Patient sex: M
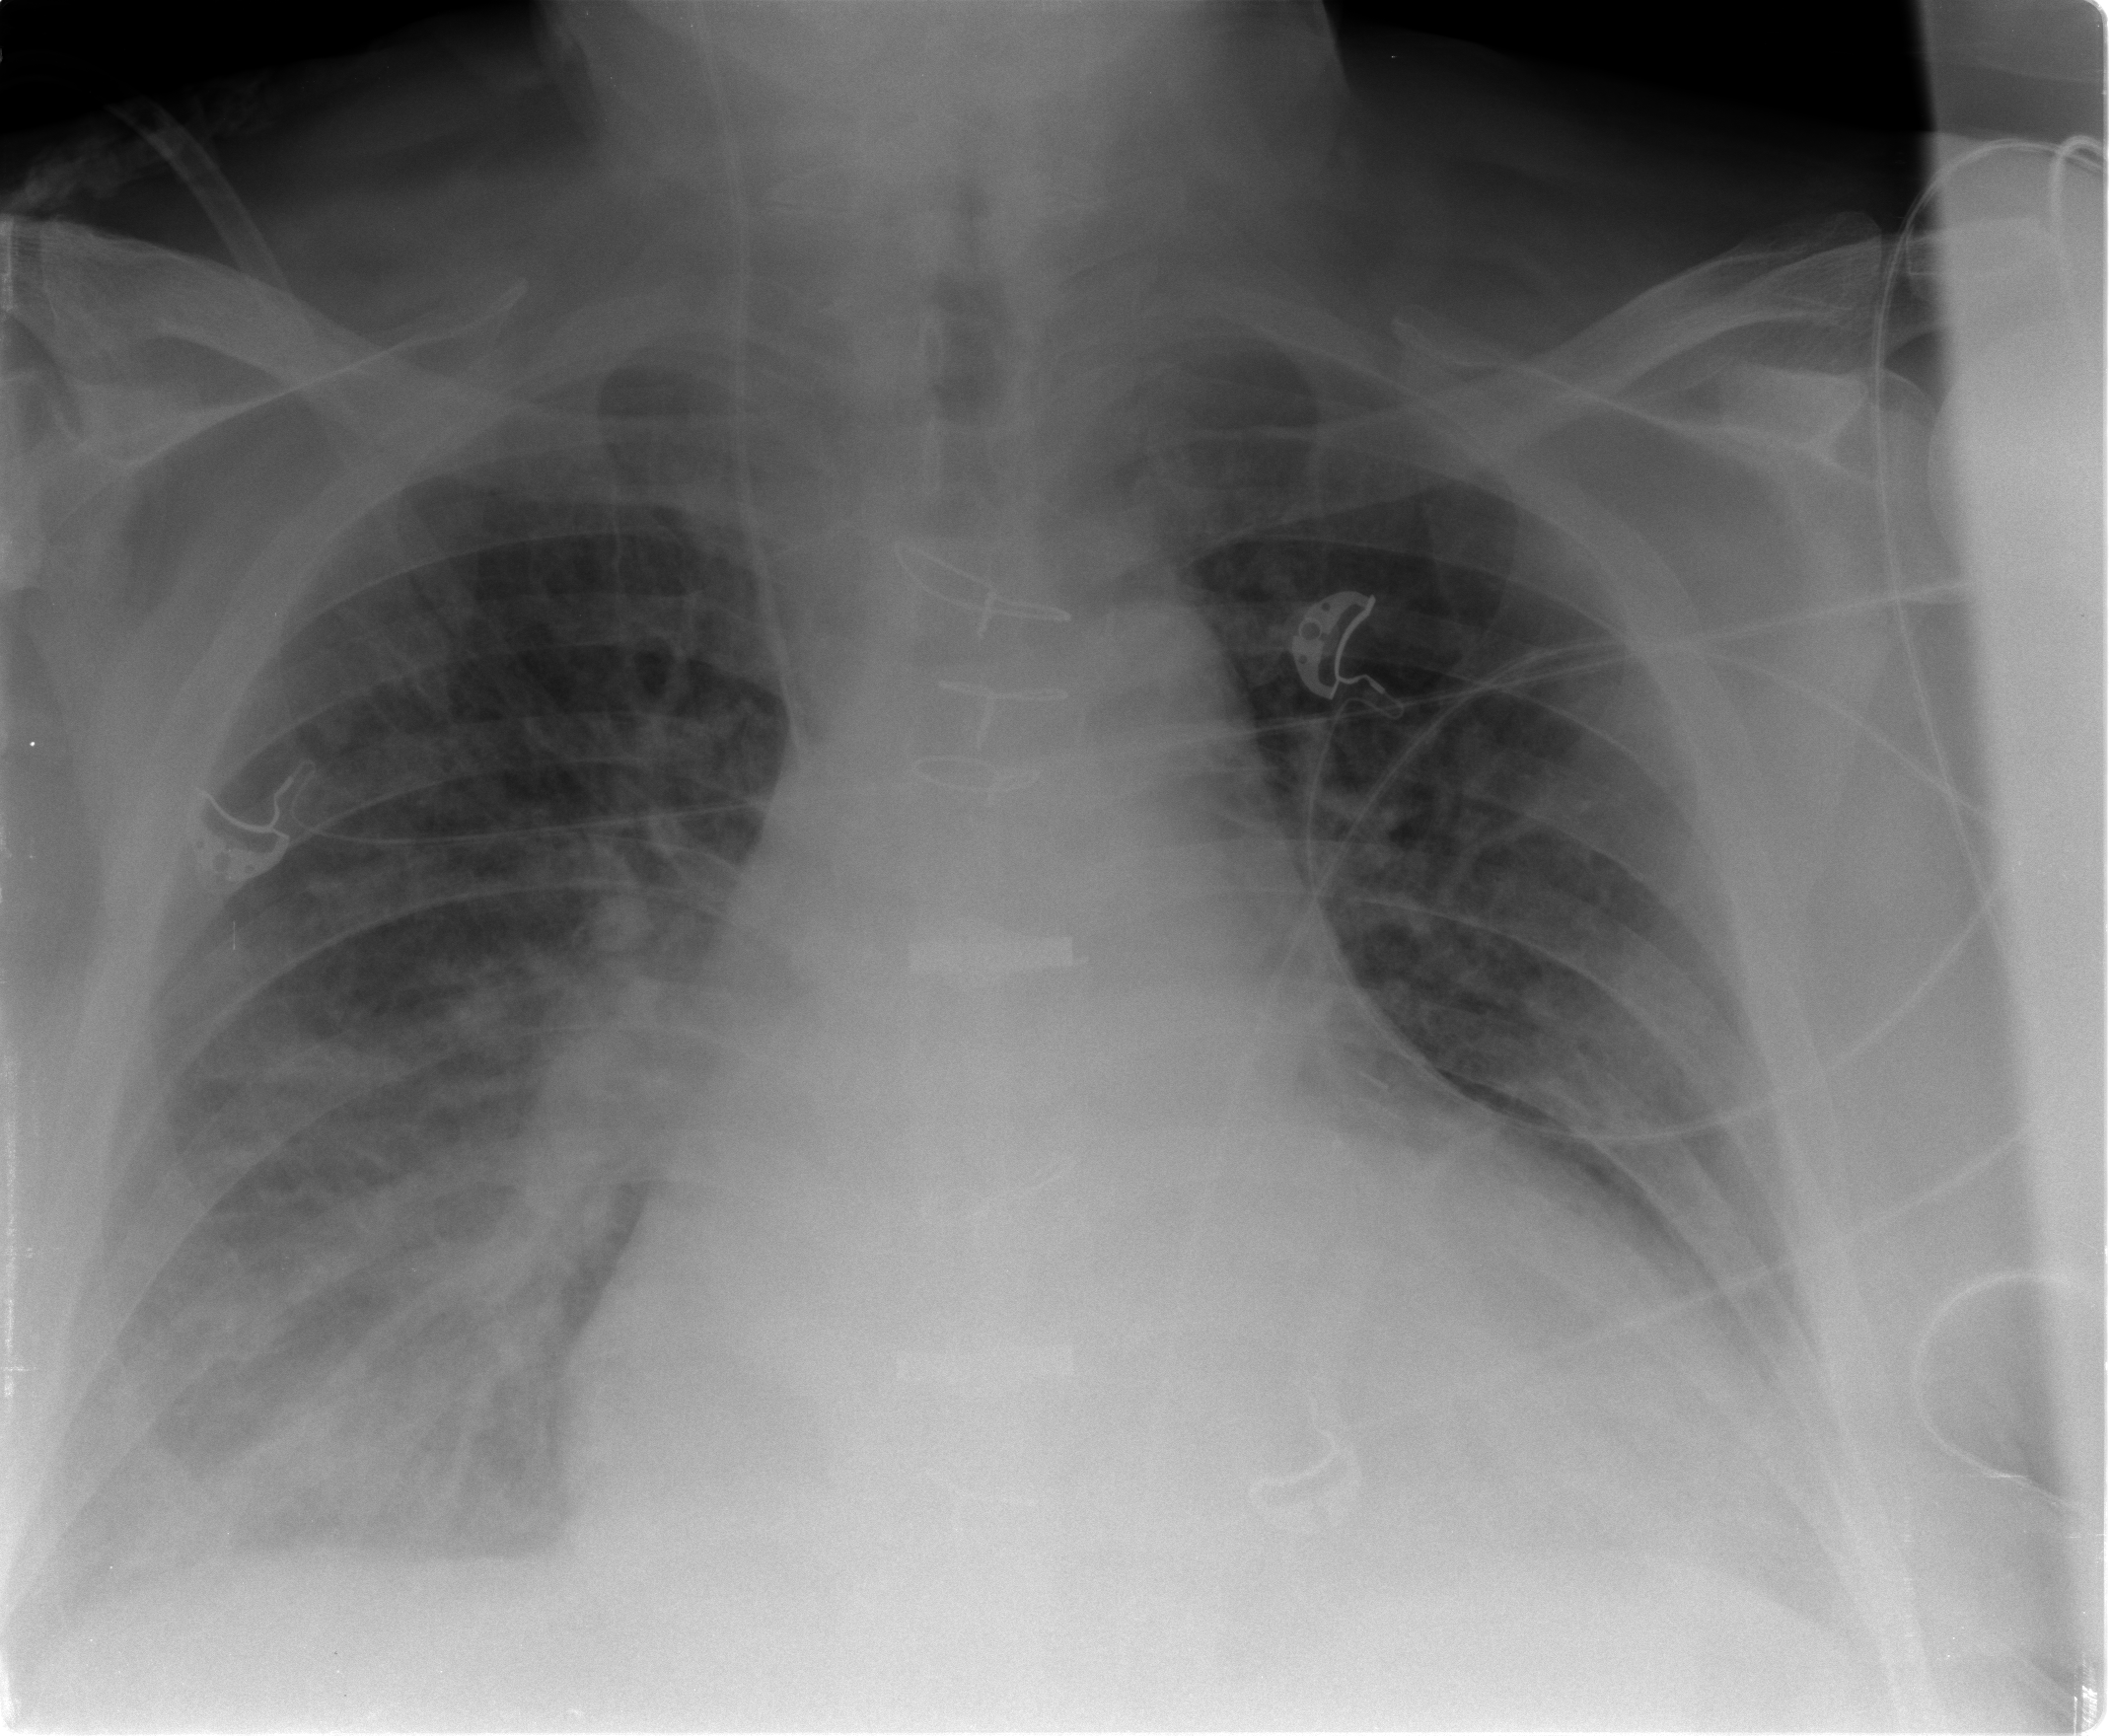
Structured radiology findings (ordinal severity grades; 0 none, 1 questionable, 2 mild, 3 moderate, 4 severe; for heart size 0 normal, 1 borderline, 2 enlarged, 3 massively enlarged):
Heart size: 3
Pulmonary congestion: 3
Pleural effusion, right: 2
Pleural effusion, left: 2
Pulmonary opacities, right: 2
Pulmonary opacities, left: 2
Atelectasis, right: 3
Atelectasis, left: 2